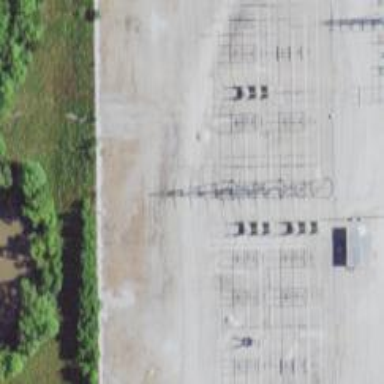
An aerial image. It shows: Switch used for power control.